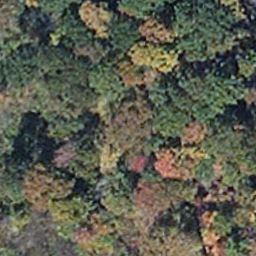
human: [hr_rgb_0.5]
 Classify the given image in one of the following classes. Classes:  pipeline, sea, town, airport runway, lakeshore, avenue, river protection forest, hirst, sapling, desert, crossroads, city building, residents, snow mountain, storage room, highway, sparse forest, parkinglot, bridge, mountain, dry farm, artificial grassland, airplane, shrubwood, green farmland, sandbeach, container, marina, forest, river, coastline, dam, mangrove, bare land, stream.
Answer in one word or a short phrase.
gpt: mangrove